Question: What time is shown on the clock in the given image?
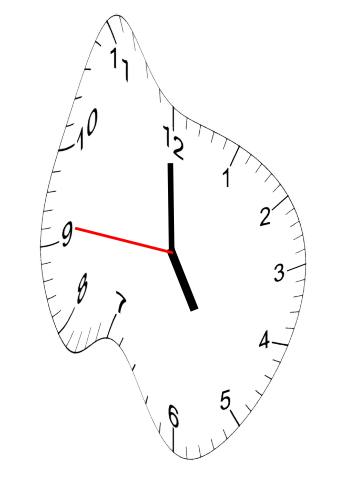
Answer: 04:59:46